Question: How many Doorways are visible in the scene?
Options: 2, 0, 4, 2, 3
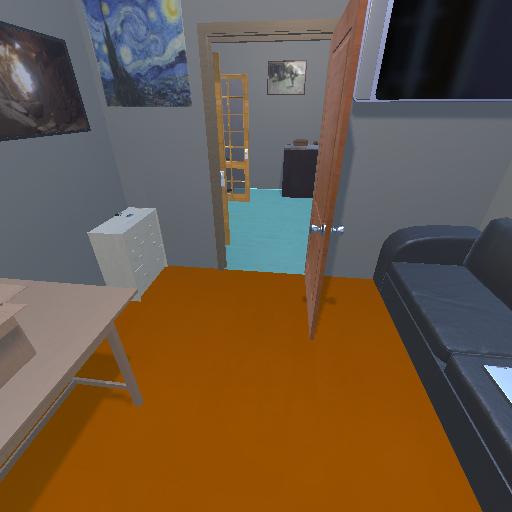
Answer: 2